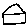
Label: house